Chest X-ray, PA view. Patient: 73 years old, sex M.
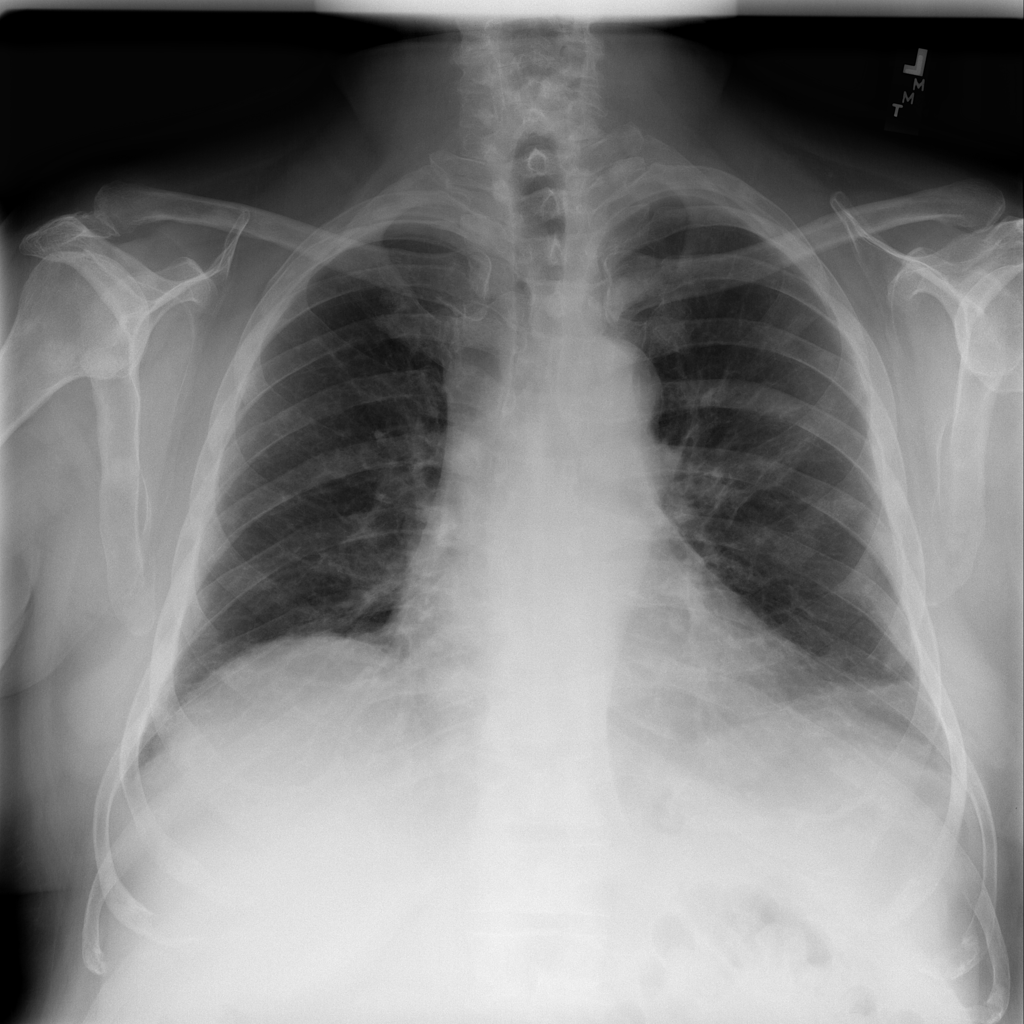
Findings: Atelectasis